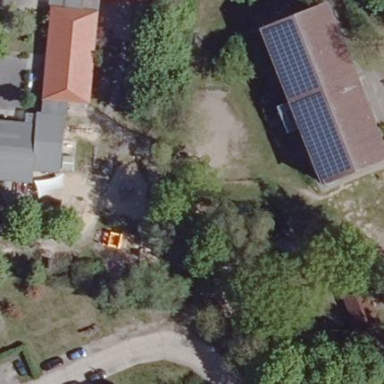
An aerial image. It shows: Kindergarten.